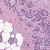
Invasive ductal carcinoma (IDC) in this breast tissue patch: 1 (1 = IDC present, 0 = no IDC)